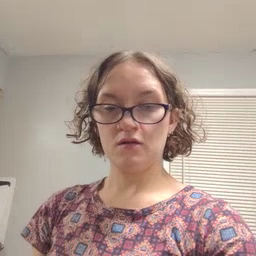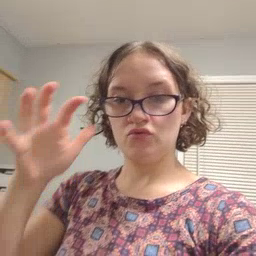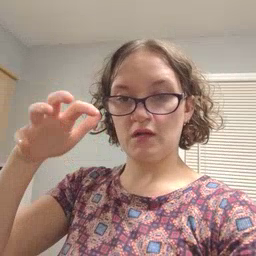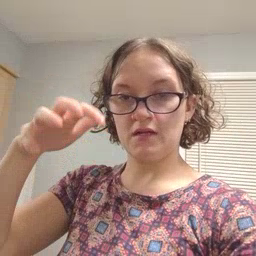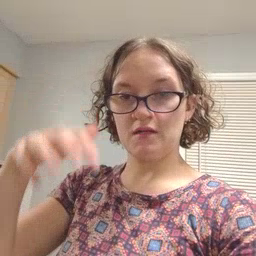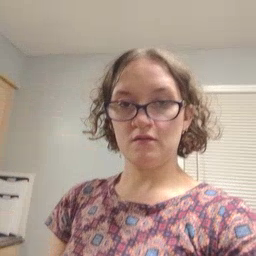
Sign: rain